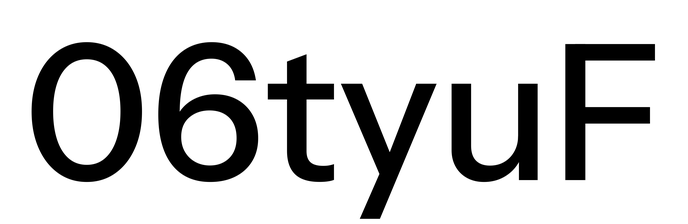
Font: InstrumentSans_Medium